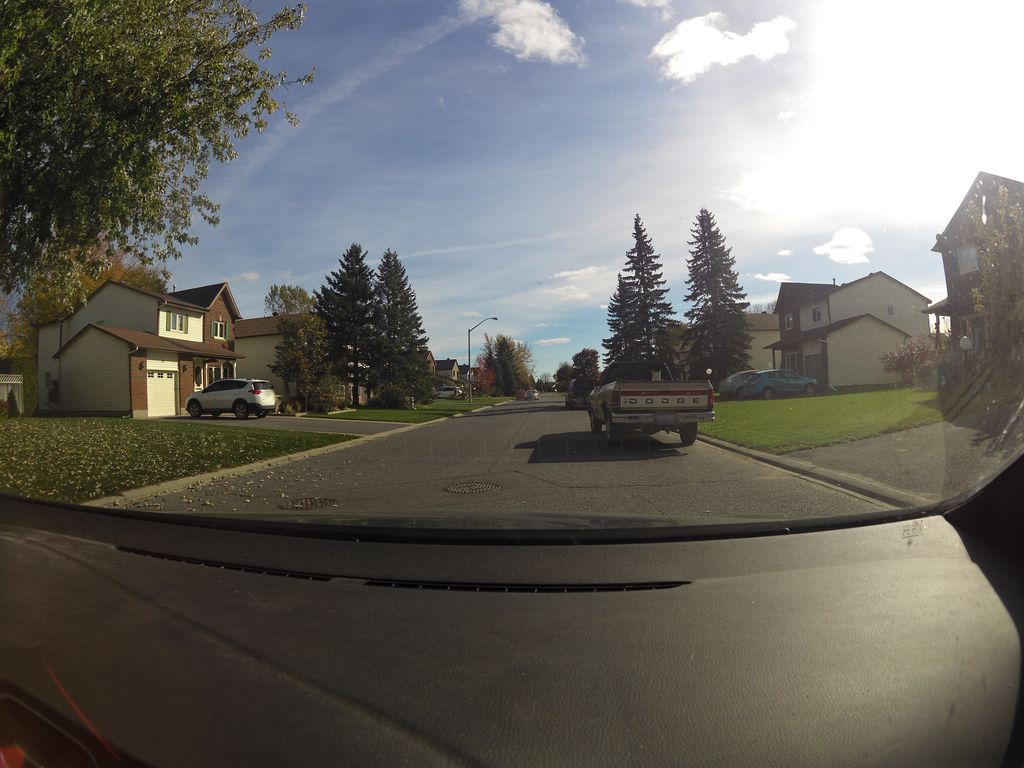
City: ottawa-gatineau